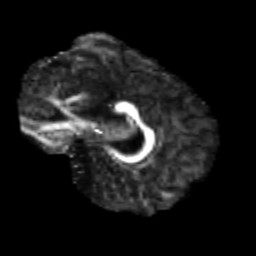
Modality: FA
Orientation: sagittal
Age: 21
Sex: male
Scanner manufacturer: siemens
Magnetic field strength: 3 T
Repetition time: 3.5 s
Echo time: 0.125 s